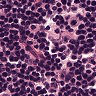
Metastatic tissue present: no